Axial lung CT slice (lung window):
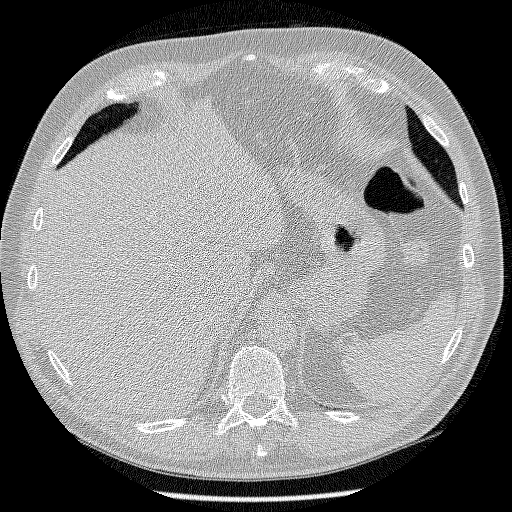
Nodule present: no